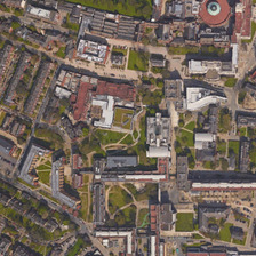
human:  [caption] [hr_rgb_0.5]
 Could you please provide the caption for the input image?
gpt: It has a unique red roof building.

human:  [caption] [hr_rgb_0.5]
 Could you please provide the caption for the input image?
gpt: There is a unique building with a red roof.

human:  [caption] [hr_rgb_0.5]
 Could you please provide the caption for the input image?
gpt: there are many builidngs densly stand in this campus .

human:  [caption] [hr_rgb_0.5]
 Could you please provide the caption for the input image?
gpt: there are unique buildings with red roofs.

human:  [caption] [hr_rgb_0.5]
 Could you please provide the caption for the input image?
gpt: There is a unique red roof.